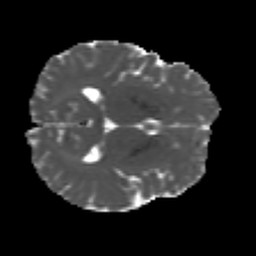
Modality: MD
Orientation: axial
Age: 26
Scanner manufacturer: siemens
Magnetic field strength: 3 T
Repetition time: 4.52 s
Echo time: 0.084 s